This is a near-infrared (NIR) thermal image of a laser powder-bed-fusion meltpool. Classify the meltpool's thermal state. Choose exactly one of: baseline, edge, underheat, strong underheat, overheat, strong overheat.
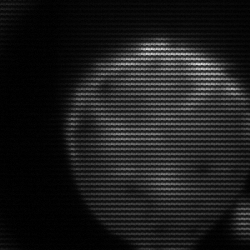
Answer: edge